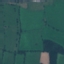
Land use / land cover: Pasture